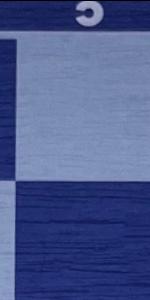
Label: Empty